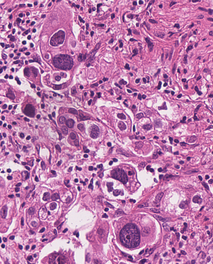
Tumor epithelial tissue: yes
Tumor-associated stroma tissue: yes
Normal tissue: no